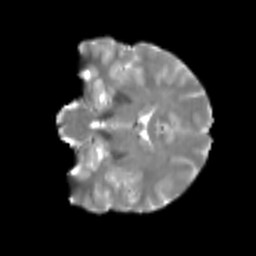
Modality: T2w
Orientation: coronal
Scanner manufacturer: siemens
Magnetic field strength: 3 T
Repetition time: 4 s
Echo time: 0.0594 s